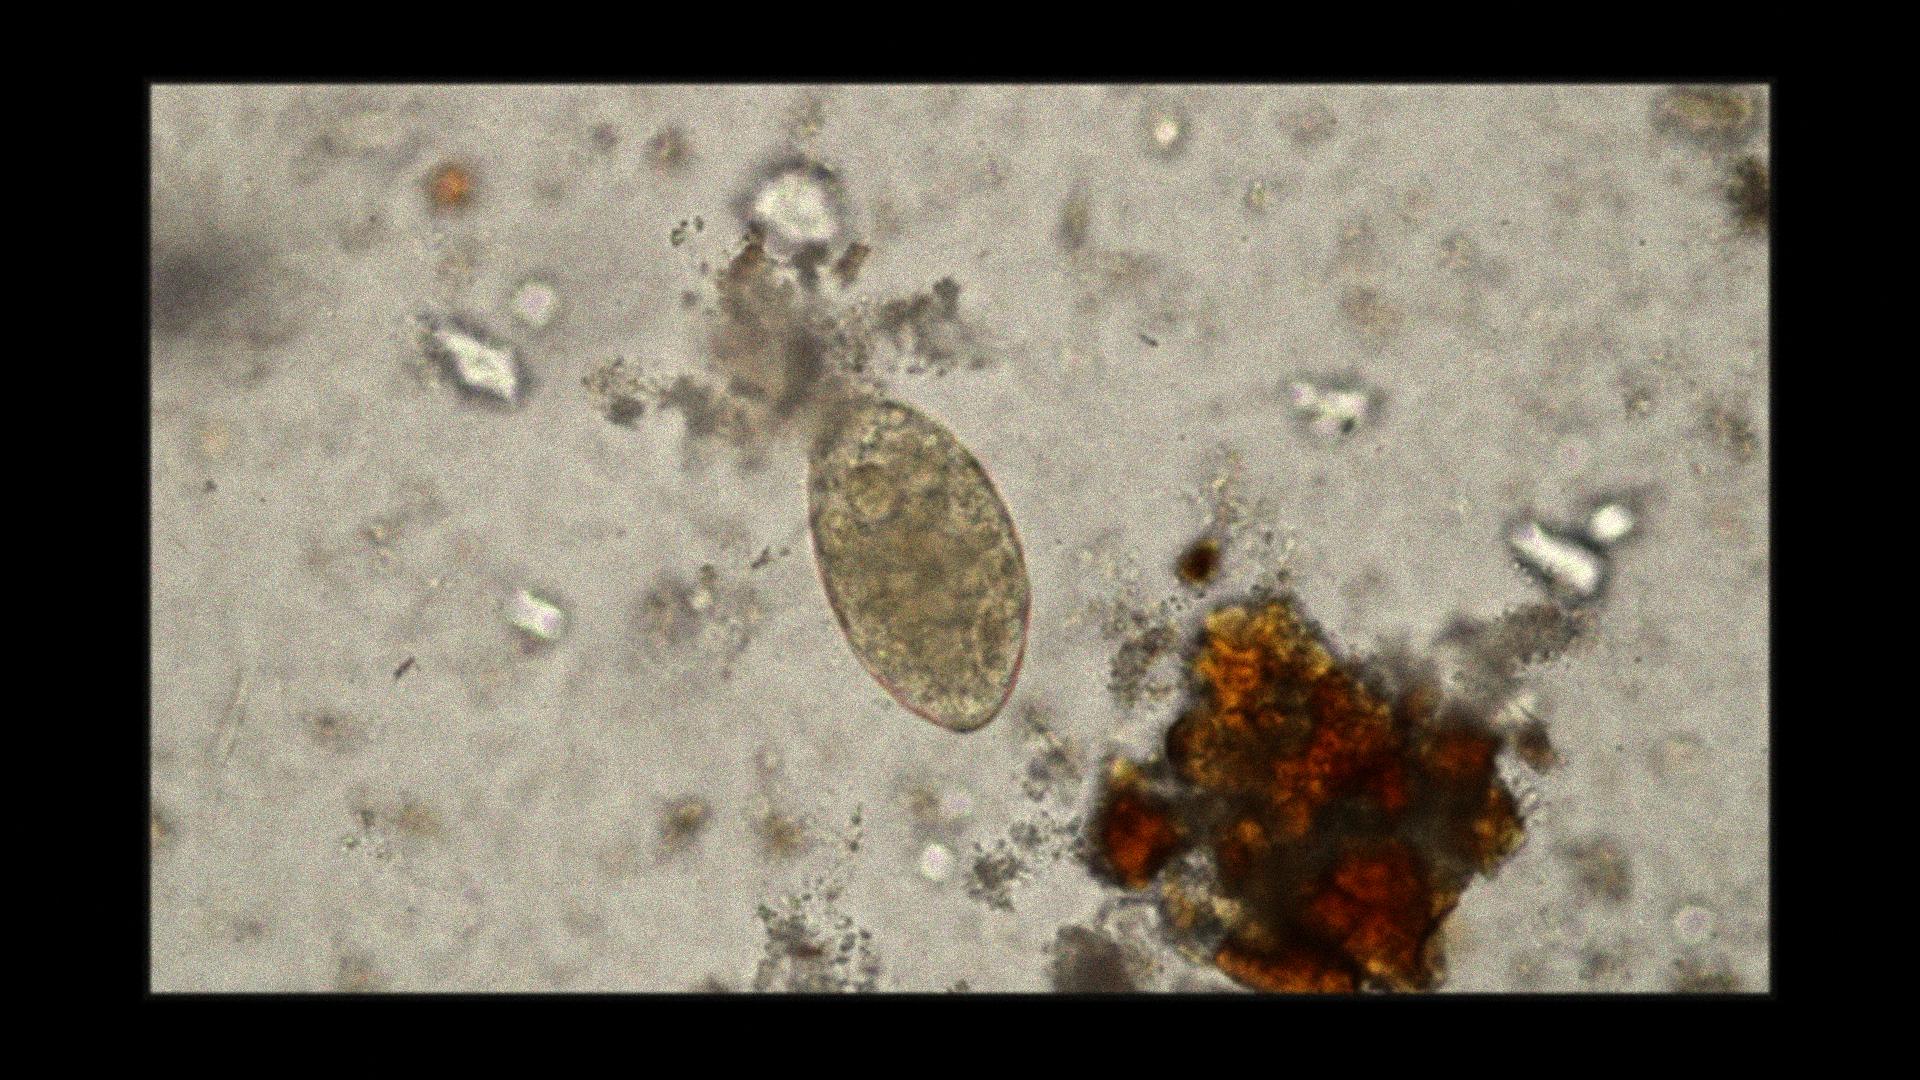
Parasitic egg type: Fasciolopsis buski